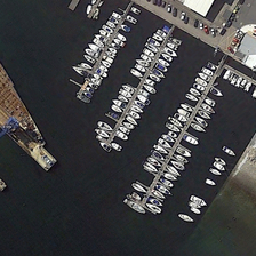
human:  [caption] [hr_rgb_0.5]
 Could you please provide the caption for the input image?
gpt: The color of the ship is white.

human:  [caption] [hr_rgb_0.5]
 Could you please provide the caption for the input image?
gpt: The color of the boat is roughly white.

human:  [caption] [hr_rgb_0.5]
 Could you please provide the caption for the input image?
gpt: approximately the colour of the ship is white.

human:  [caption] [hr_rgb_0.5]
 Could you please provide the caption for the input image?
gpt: The color of ofuna is white.

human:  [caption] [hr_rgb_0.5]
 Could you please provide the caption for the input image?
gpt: The color of the boat is roughly white.